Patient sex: M
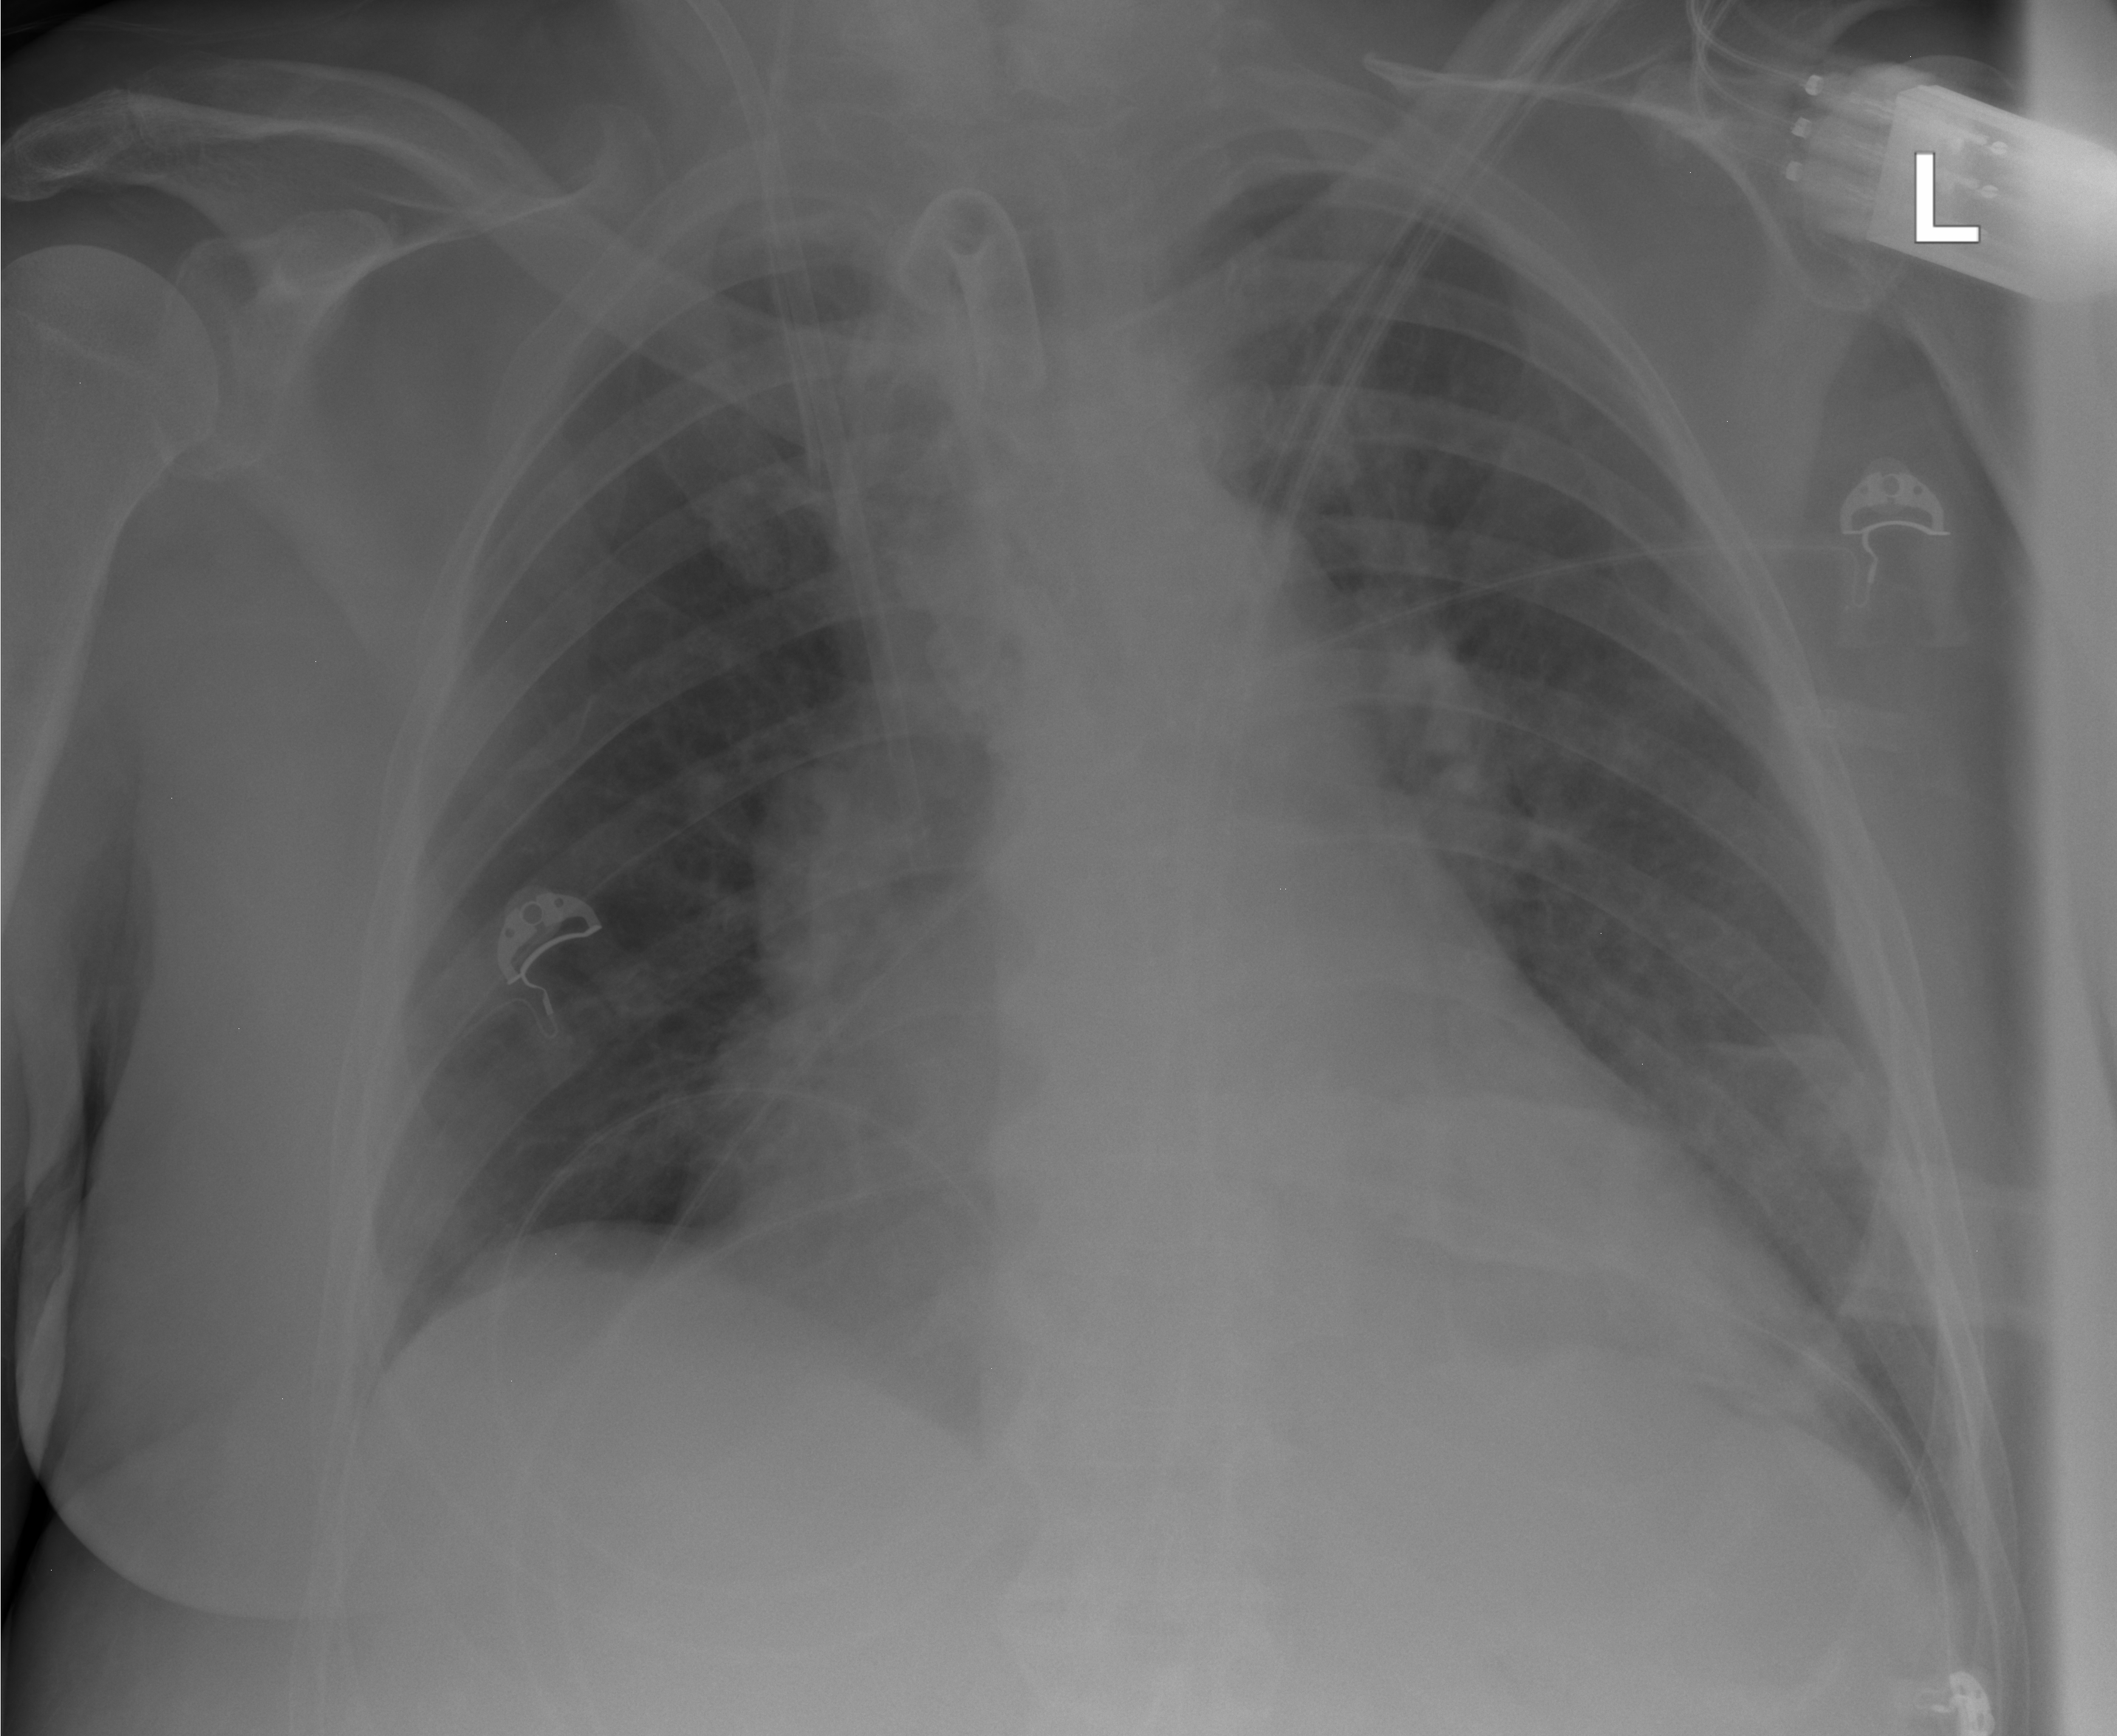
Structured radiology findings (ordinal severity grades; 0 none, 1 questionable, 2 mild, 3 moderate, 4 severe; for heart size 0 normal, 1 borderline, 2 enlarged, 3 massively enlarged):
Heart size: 2
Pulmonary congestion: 1
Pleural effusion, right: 0
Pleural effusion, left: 0
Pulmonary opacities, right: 0
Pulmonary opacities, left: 0
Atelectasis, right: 0
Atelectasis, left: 0